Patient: sex F, age 59
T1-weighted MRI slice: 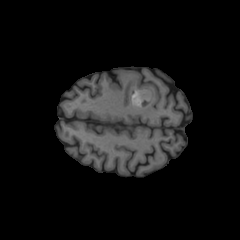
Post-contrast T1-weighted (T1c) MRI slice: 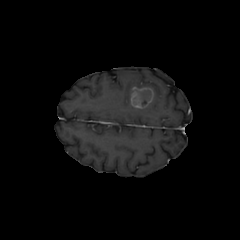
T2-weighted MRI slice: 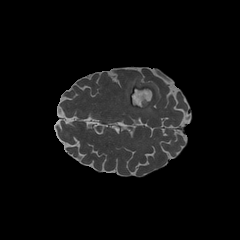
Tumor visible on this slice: yes
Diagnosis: Glioblastoma, IDH-wildtype
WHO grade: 4